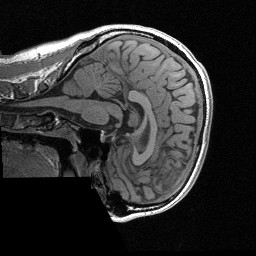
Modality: T1w
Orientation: sagittal